Aerial crown-view tile of a tropical tree (Barro Colorado Island, Panama), acquired 20250715:
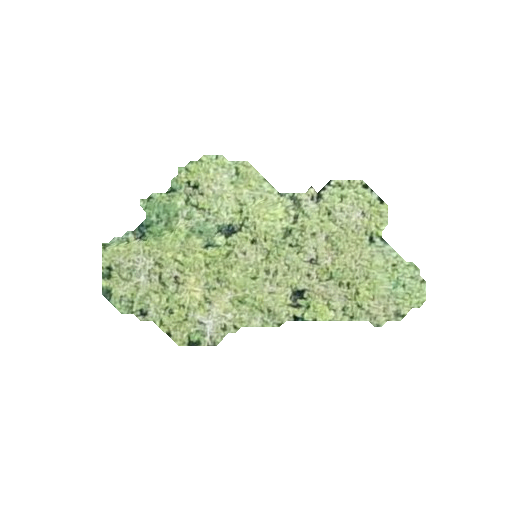
Species: Prioria copaifera
GBIF accepted scientific name: Prioria copaifera
Crown area: 60.736 m²